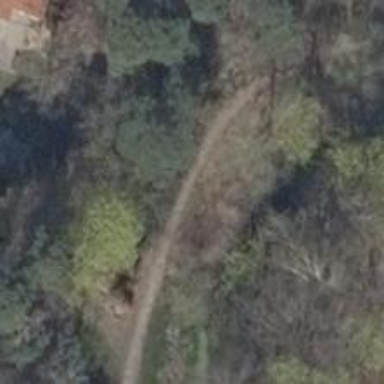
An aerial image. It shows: Path on the ground.